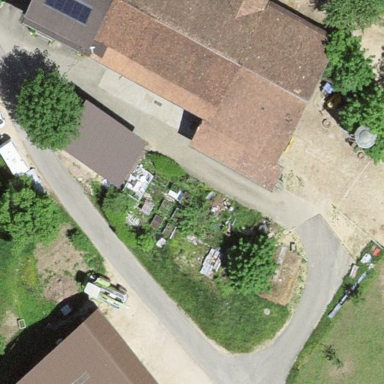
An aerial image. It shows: Farmyard area.